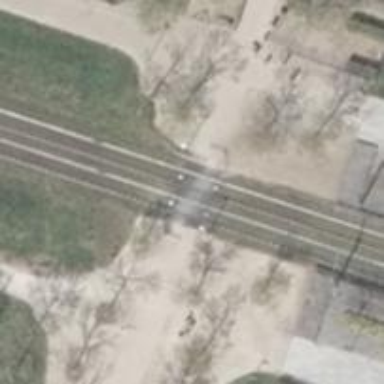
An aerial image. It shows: Uncontrolled tram crossing.